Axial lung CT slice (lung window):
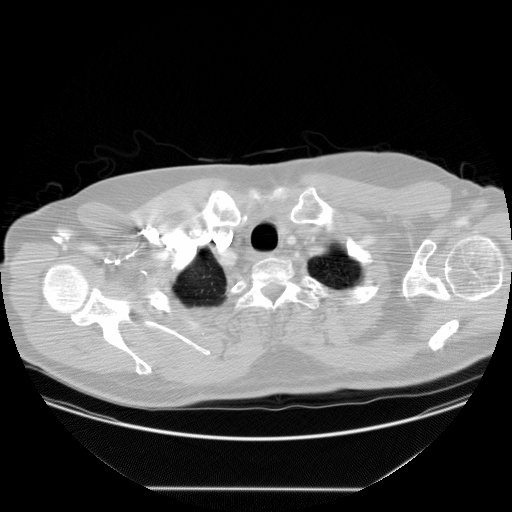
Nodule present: no